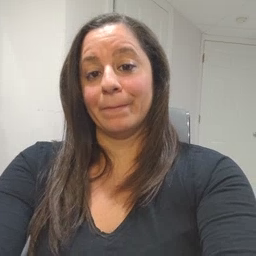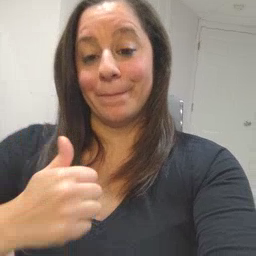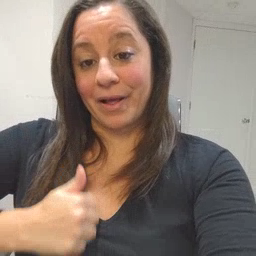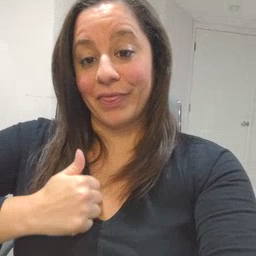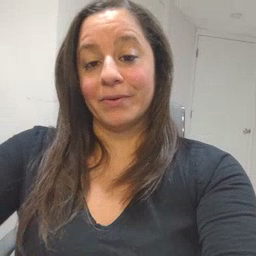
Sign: bath